Interaction volume radius: 5 \u00c5
Interaction volume height: 30 \u00c5
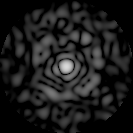
Disorder parameter: 0.8375